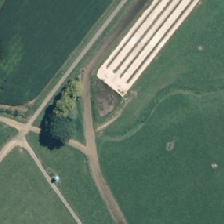
Land cover: shortrotation_cropland